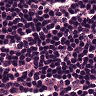
Metastatic tissue present: no